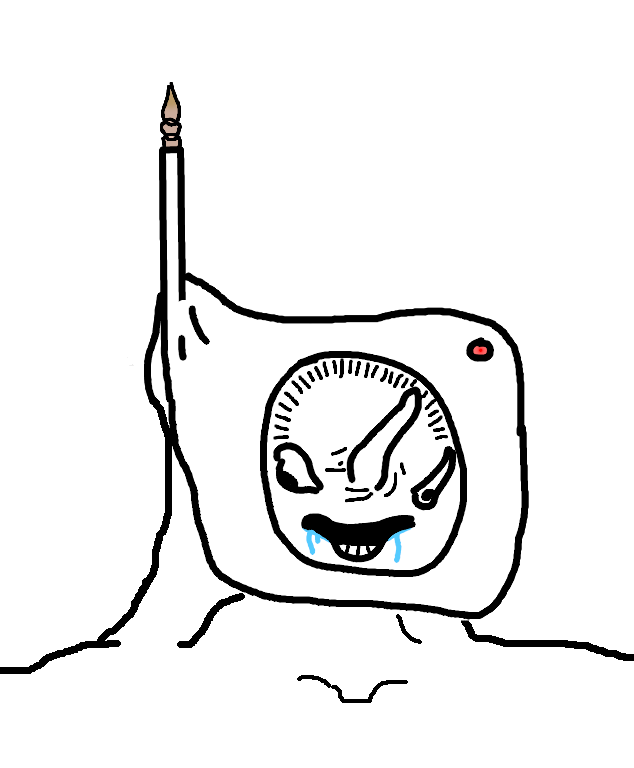
Label: 5_Brainlet